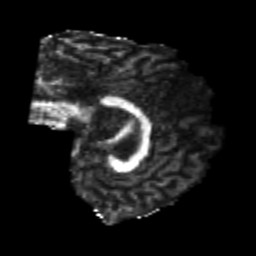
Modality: FA
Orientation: sagittal
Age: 23
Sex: male
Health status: healthy
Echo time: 0.074 s